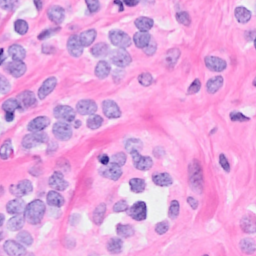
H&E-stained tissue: Breast